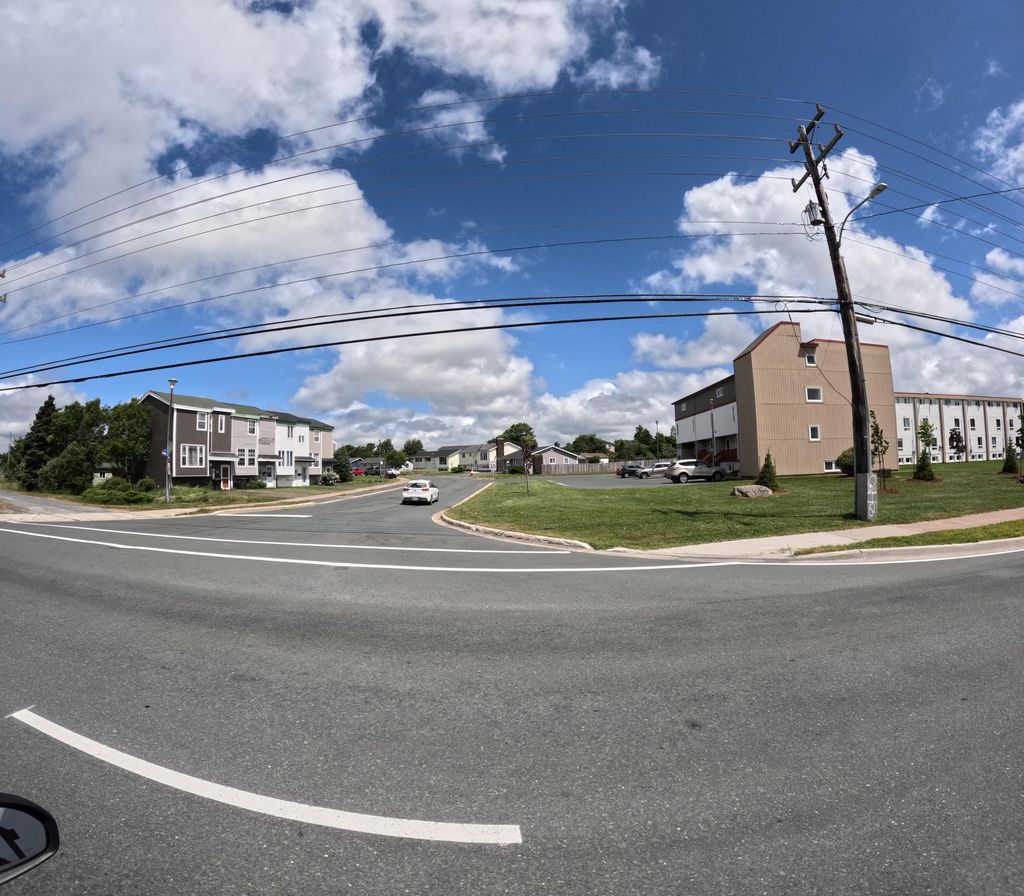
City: st_johns